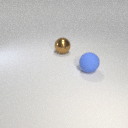
large brown metal sphere to the left of large blue rubber sphere